函数$\operatorname{int}(x)$是计算机程序中一个重要函数，它表示不超过$x$的最大整数，例如$\operatorname{int}(-3.9)=-4$，$\operatorname{int}(2.4)=2$。已知函数$f(x)=\begin{cases}
x-\operatorname{int}(x), & x\geq 0 \\
\log_a(-x), & x<0
\end{cases}$（$a>0$，且$a\neq 1$），若$f(x)$的图象上恰有3对点关于原点对称，则实数$a$的取值范围是\underline{~~~~~~~}.
【解答】
\noindent 【答案】$\left[\dfrac{1}{5},\dfrac{1}{4}\right)$

\vspace{0.2em}
\noindent 【分析】根据新定义，作出$f(x)$的图象，再求出$y=\log_a(-x)$图象关于原点对称的图象对应的函数解析式，由交点个数并结合图象列式求解。

\vspace{0.2em}
\noindent 【详解】根据新定义，作出$f(x)$的图象如下：

\vspace{0.2em}
\noindent 由$f(x)$的图象上恰有3对点关于原点对称，得函数$y=\log_a(-x)$图象关于原点对称的图象与$y=x-\mathrm{int}(x),x\geq0$的图象有3个交点，由$x>0$，得$-x<0$，则$y=-\log_a x=\log_{\frac{1}{a}}x$，因此函数$y=\log_{\frac{1}{a}}x$的图象与$y=x-\mathrm{int}(x)$的图象恰有3个交点。

\vspace{0.2em}
\noindent 当$0<\dfrac{1}{a}<1$时，函数$y=\log_{\frac{1}{a}}x$的图象与$y=x-\mathrm{int}(x)$的图象只有2个交点，不符合题意。

\vspace{0.2em}
\noindent 则
\[
\begin{cases}
\dfrac{1}{a}>1 \\
\log_{\frac{1}{a}}4<1 \\
\log_{\frac{1}{a}}5\geq1
\end{cases}
\]
即$4<\dfrac{1}{a}\leq5$，解得$\dfrac{1}{5}\leq a<\dfrac{1}{4}$，所以实数$a$的取值范围是$\left[\dfrac{1}{5},\dfrac{1}{4}\right)$。

\vspace{0.2em}
\noindent 故答案为：$\left[\dfrac{1}{5},\dfrac{1}{4}\right)$
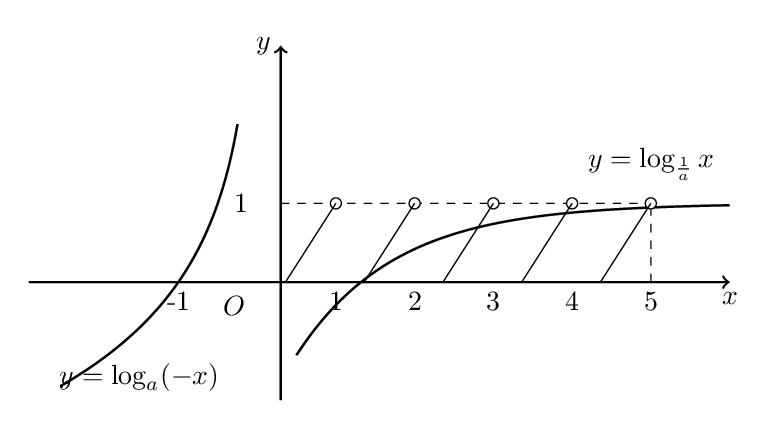